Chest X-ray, PA view. Patient: 45 years old, sex M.
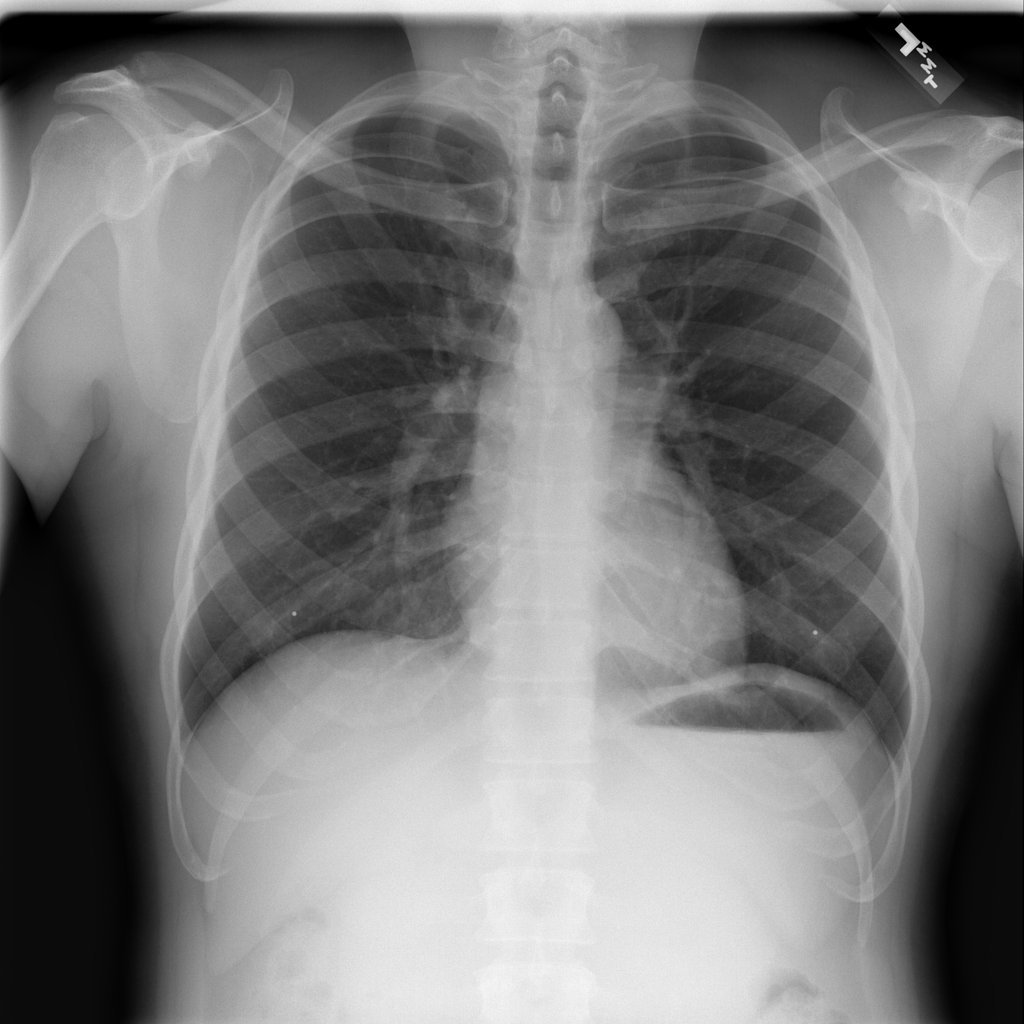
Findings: No Finding